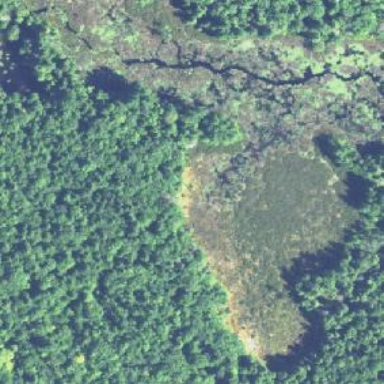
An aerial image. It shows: Marshy wetland area.